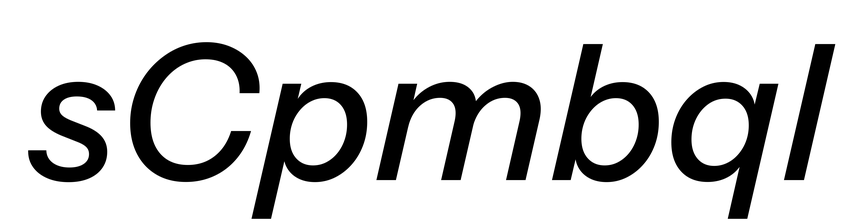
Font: InstrumentSans-Italic_Medium_Italic